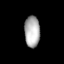
Tissue: lung
Cell type: Fibroblasts
Senescence score: 0.5666
Nuclear area (px): 473
Mean DAPI intensity: 173.433